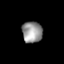
Tissue: lung
Cell type: Fibroblasts
Senescence score: 0.2293
Nuclear area (px): 429
Mean DAPI intensity: 147.835